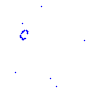
Particle: proton